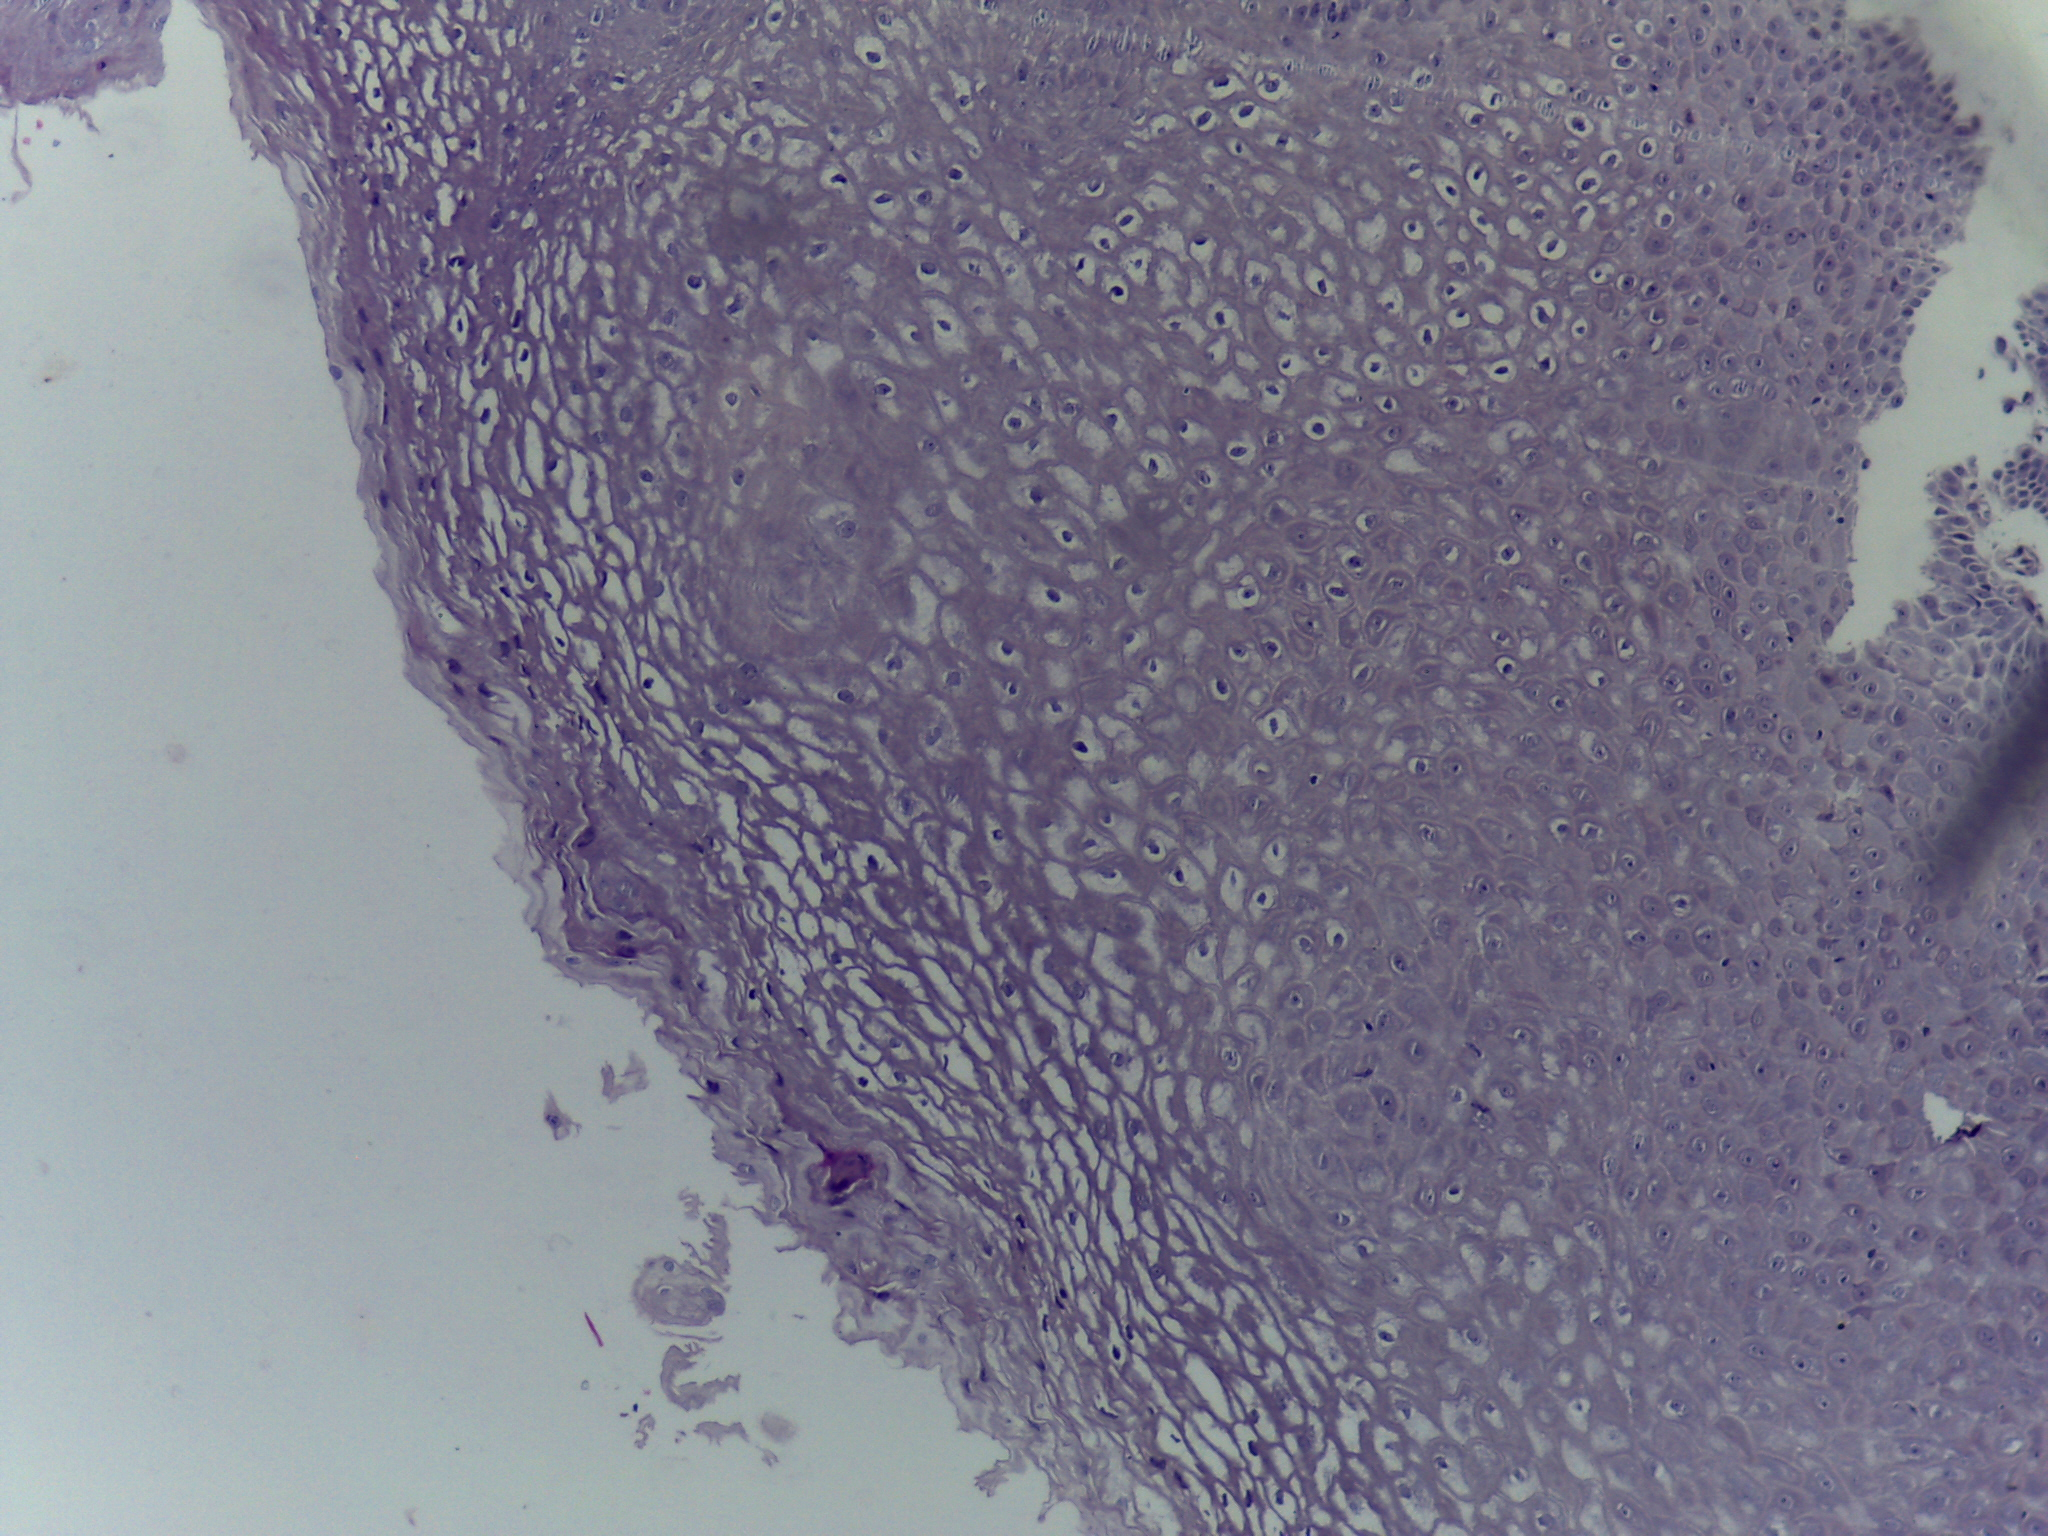
Diagnosis: OSCC